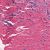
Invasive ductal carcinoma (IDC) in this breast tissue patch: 0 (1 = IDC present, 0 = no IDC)